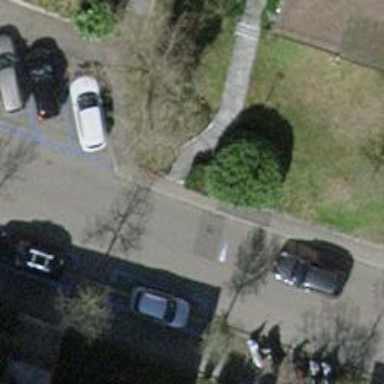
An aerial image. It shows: Sidewalk made of sett.